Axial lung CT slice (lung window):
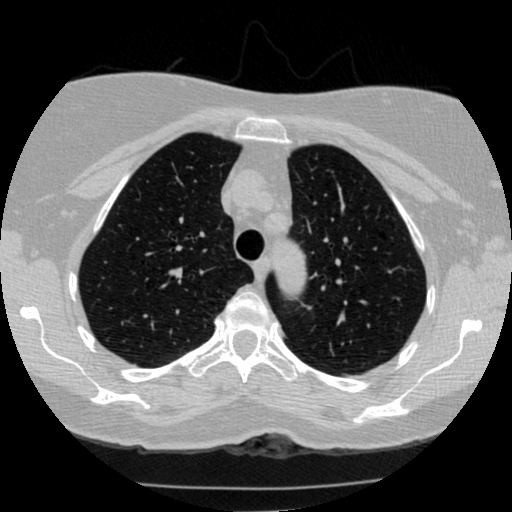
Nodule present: no